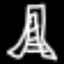
Label: The Eiffel Tower